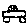
Label: car